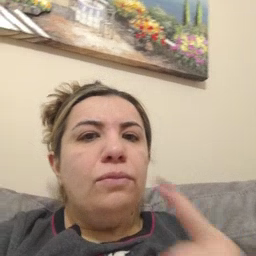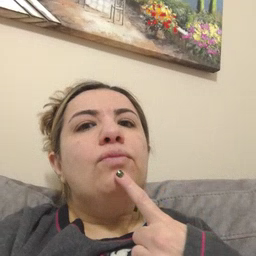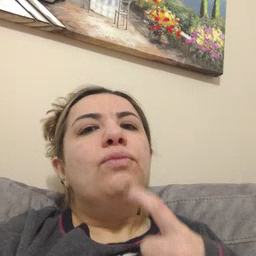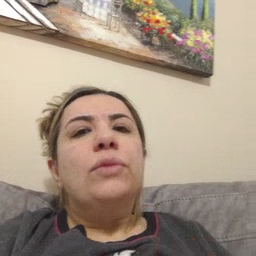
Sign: red